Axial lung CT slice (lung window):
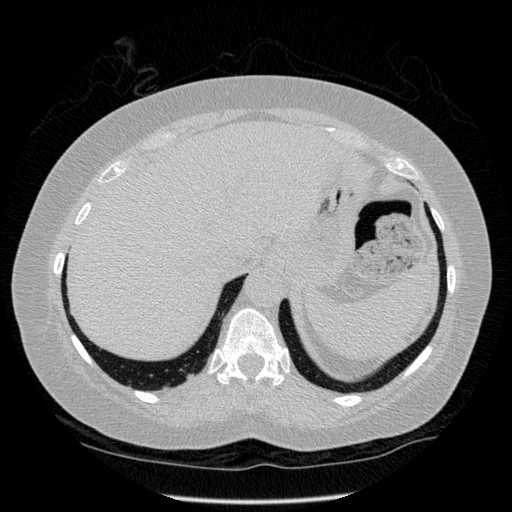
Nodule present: no